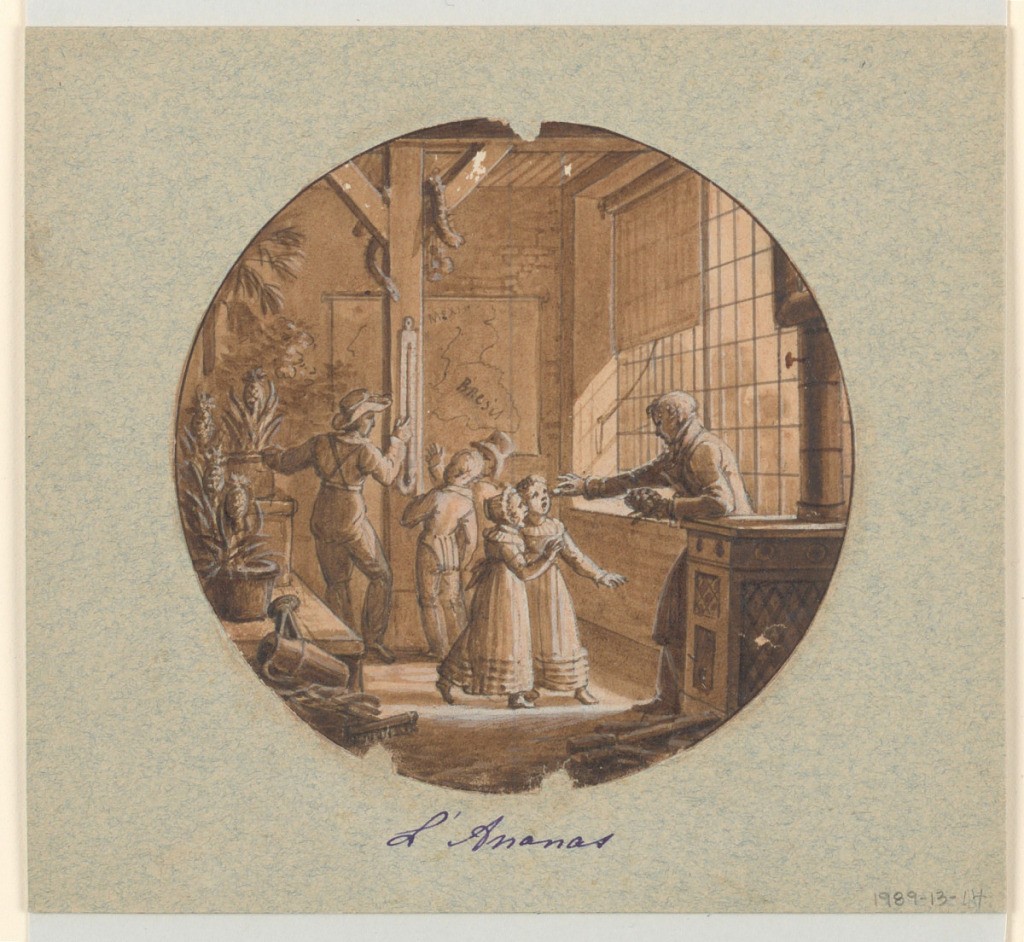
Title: Design for a Painted Porcelain Plate, L'Ananas (Pineapple) from the Service des Objets de Dessert (Dessert Service)
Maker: Jean Charles Develly, French, 1783 - 1849
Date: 1819–20
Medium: Pen and brown, black ink, brush and brown, black wash, white gouache, red crayon, graphite on tan paper mounted on blue-gray paper
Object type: Drawing
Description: Design for a painted porcelain plate, rondel. The setting is the interior of a greenhouse.  A man in right foreground is holding a pineapple in his left hand while offering a taste of the fruit in his right hand to two small girls. Another man at center points to a wall thermometer to verify the ideal room temperature to ripen pineapples. A watering can in the left foreground leans on a table which holds potted pineapples.  Snakes hang from rafter supports in the middleground.  A map showing Mexico and Brazil is mounted on the rear wall. Light streams through the multi-paned window at right.